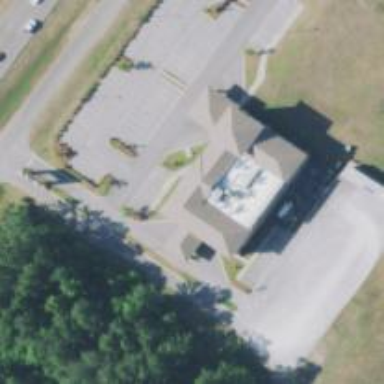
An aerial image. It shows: Healthcare clinic.